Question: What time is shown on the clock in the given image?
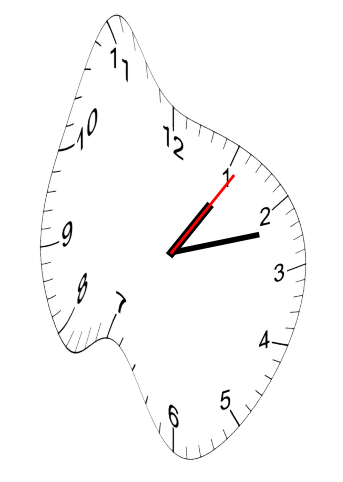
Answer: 01:12:06